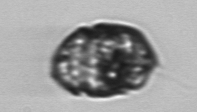
Label: Proterythropsis